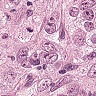
Metastatic tissue present: yes